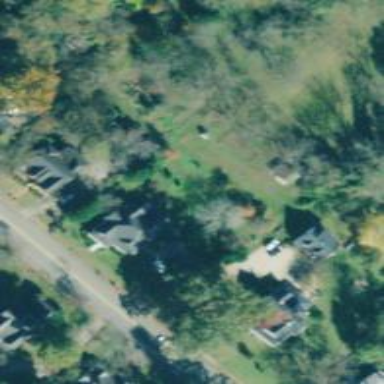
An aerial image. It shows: Driveway.